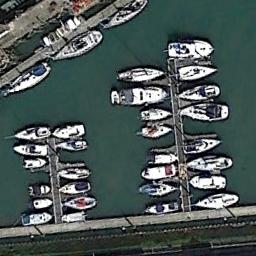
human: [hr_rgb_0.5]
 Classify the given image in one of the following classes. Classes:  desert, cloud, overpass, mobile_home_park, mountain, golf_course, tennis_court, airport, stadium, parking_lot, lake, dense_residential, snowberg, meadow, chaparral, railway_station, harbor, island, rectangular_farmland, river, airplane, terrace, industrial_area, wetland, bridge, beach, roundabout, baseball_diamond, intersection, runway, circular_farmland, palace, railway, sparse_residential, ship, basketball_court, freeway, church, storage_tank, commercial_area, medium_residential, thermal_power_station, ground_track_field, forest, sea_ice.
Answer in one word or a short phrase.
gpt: harbor